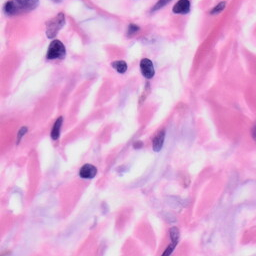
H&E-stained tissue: Skin